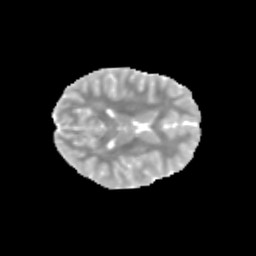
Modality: MD
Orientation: axial
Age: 10
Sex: female
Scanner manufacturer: siemens
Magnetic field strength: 3 T
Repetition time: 3.8 s
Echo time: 0.07 s